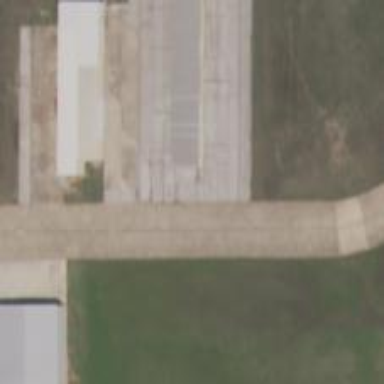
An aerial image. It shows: Image of taxiway at airport.